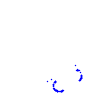
Particle: proton